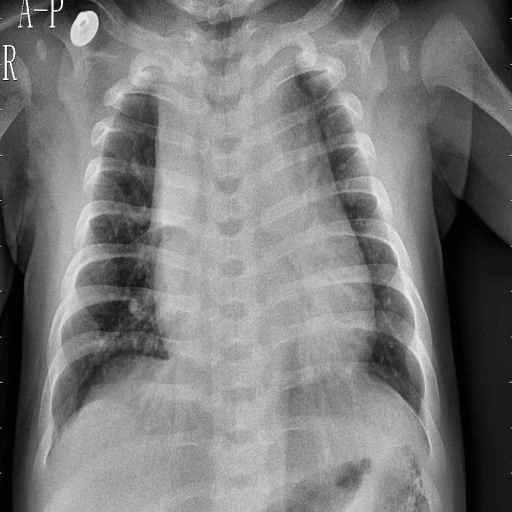
Finding: PNEUMONIA